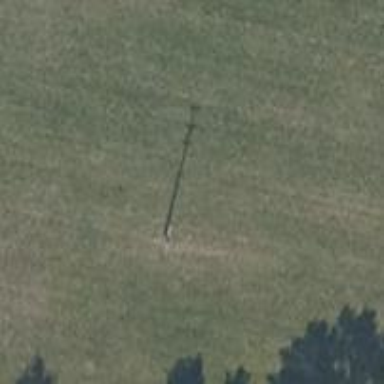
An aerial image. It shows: Power pole.